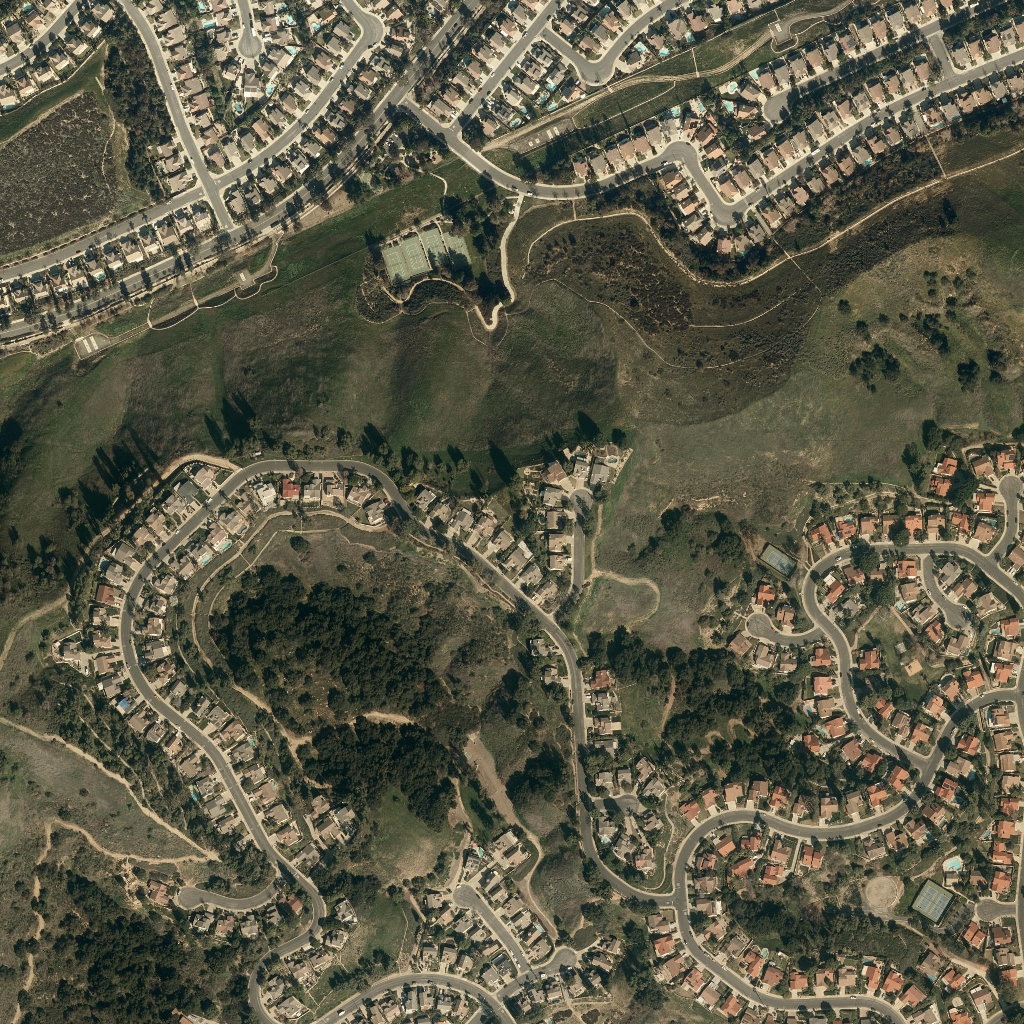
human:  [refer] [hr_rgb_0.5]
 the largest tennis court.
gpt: <box>[[37, 21, 46, 28, 0]]</box>